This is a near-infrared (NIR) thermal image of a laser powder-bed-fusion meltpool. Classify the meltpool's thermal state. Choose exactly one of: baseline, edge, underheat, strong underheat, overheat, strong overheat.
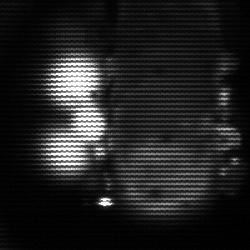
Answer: strong underheat